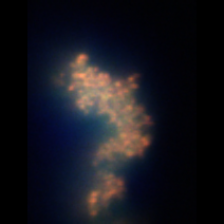
Taxon: Ciliates
Group: Other